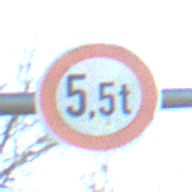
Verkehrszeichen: TatsaechlicheMasse
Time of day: MorningAfternoon
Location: Outdoor (Nature)
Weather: Clear
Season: Winter
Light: Natural